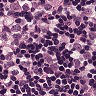
Metastatic tissue present: yes